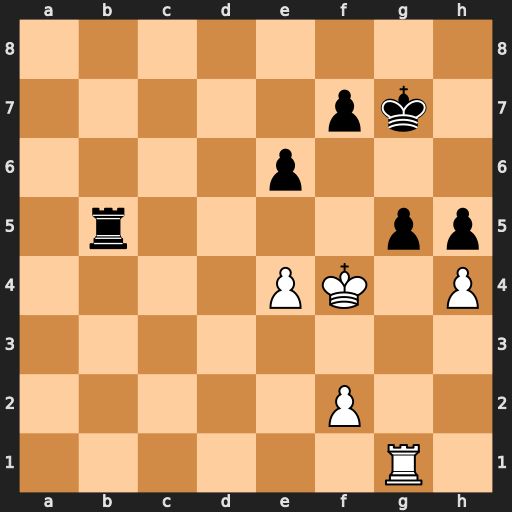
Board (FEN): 8/5pk1/4p3/1r4pp/4PK1P/8/5P2/6R1
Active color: w
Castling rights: -
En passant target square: -
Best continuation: Rxg5+ Rxg5 Kxg5